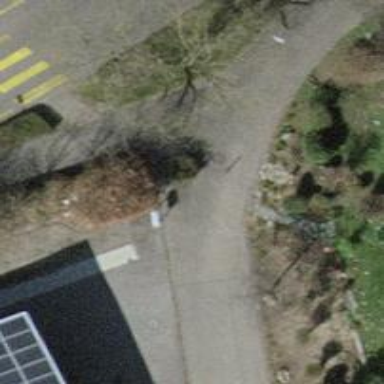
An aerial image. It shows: Bollard barrier.